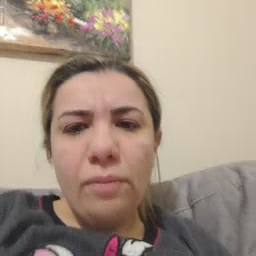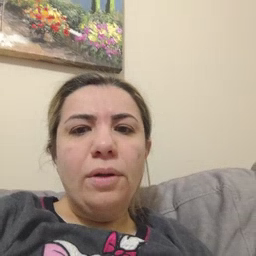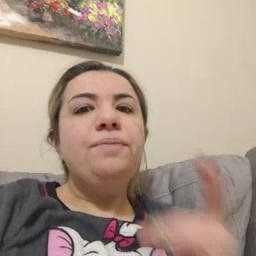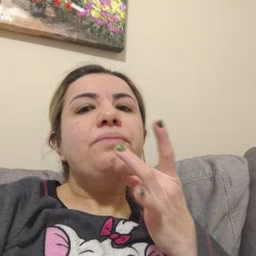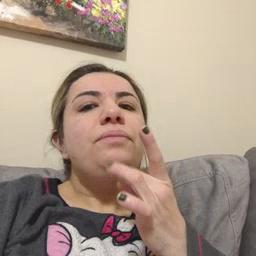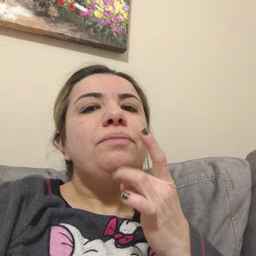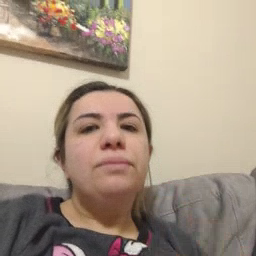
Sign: snack